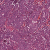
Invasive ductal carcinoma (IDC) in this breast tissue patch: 1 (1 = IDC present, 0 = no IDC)